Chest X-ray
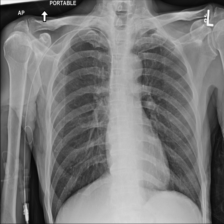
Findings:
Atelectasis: negative
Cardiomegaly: negative
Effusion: negative
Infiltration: negative
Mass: negative
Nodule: negative
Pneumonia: negative
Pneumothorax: negative
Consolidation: negative
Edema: negative
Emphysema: negative
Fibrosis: negative
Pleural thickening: negative
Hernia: negative